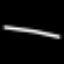
Label: line